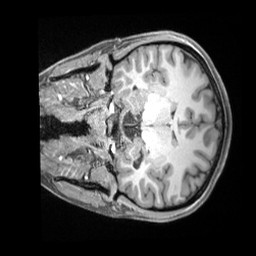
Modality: T1w
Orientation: coronal
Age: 20
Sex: female
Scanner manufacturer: siemens
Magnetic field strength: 3 T
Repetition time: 2.4 s
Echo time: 0.00226 s